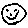
Label: smiley face